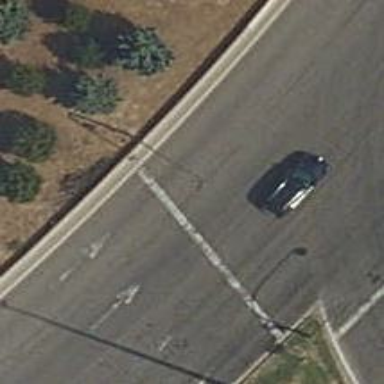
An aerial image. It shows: Road with traffic signals.